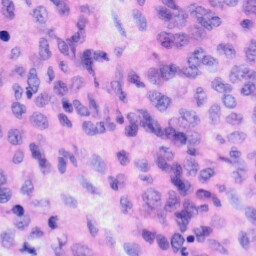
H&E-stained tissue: Liver